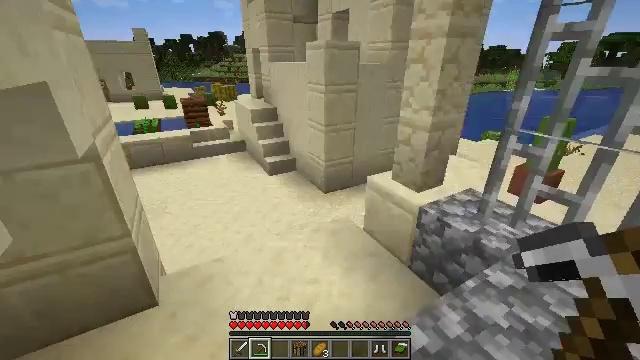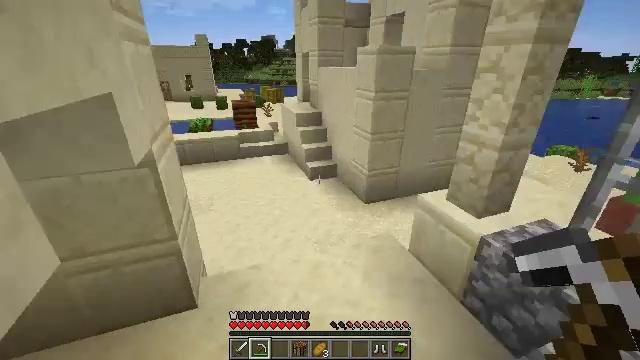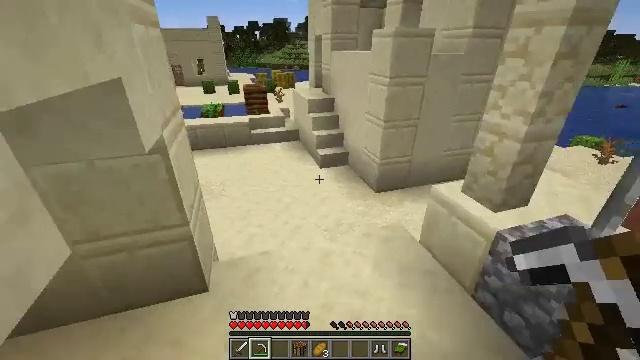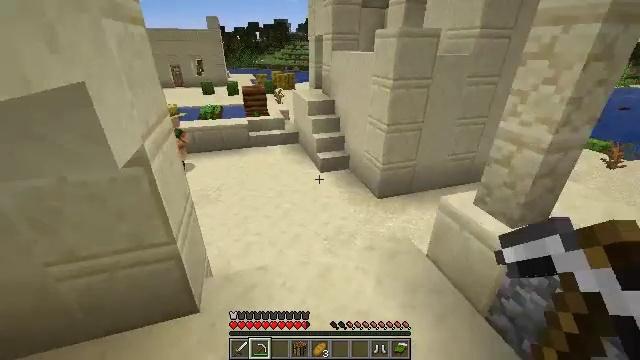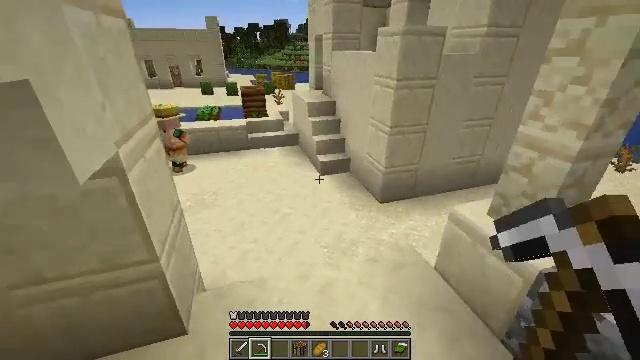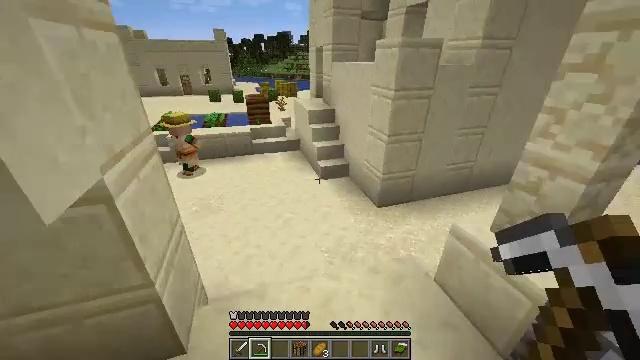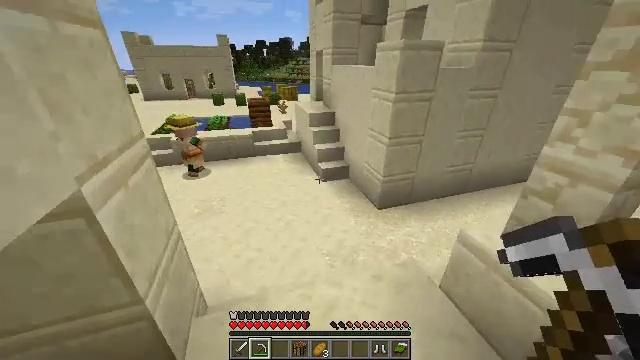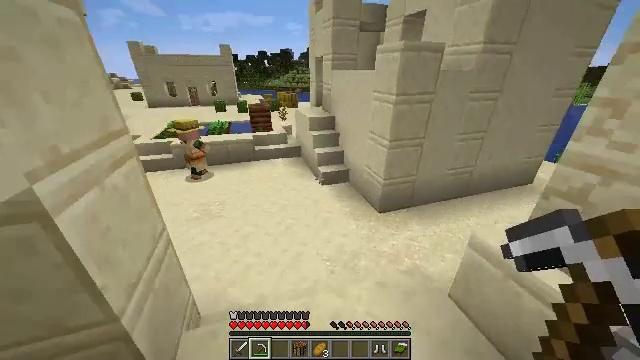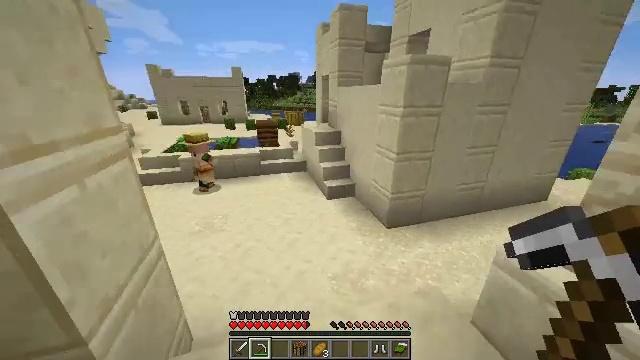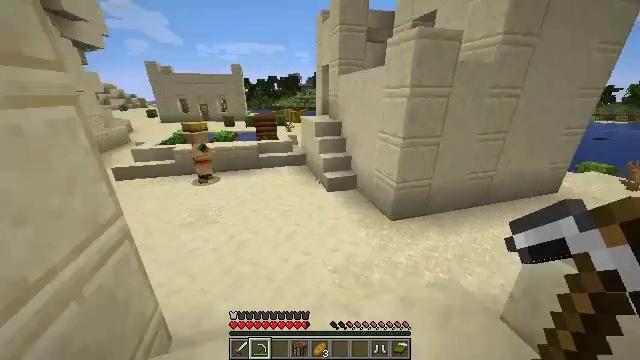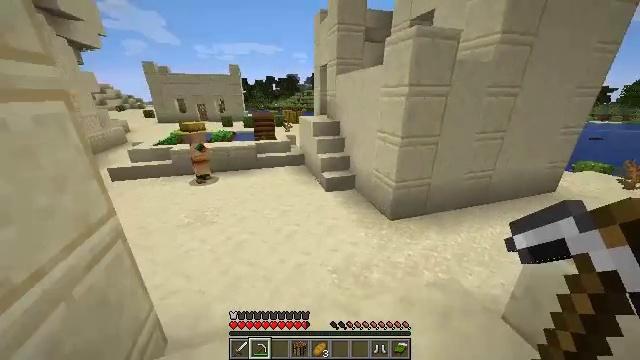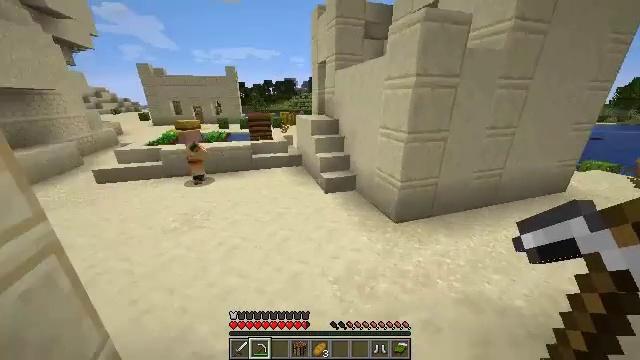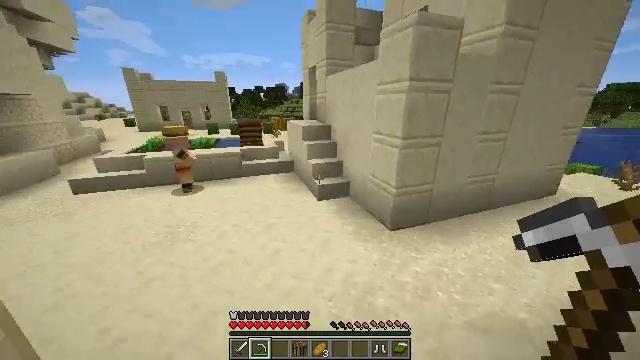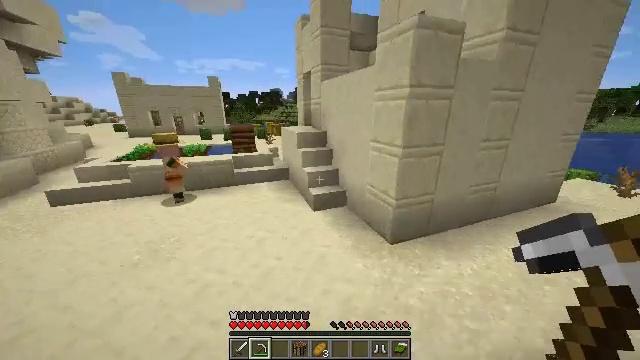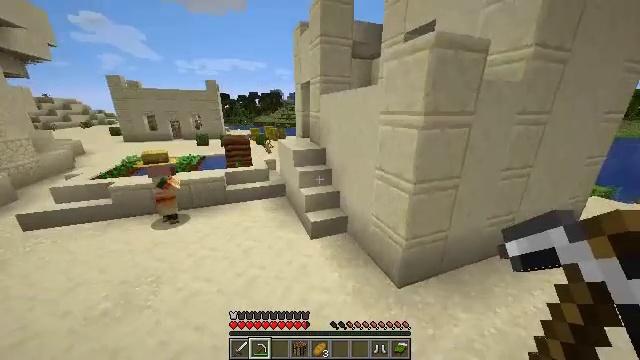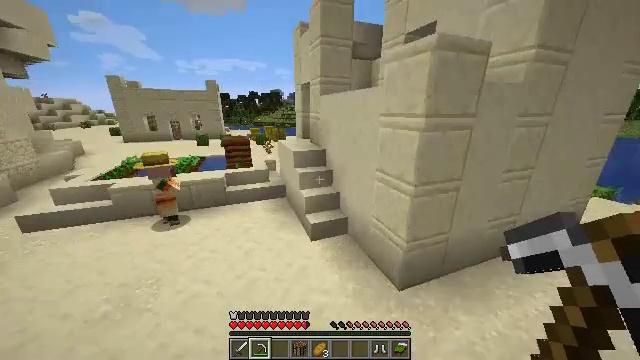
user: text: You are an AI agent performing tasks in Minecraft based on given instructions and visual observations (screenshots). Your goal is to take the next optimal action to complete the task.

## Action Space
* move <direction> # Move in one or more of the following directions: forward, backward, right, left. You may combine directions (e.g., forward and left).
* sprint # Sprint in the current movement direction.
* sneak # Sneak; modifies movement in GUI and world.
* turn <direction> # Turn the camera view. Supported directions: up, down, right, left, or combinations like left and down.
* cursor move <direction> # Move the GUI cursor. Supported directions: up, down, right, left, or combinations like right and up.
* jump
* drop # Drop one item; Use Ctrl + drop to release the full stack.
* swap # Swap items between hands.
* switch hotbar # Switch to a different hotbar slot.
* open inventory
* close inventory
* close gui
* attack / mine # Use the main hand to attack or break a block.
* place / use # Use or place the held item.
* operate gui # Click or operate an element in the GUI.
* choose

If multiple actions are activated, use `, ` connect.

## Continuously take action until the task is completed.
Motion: motion action
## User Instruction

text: Attack the bookshelf to recycle it.
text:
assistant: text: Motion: move forward, turn left
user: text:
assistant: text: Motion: move forward, turn left and down
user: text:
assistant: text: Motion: move forward
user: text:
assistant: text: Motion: move forward, sprint
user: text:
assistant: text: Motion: move forward, sprint
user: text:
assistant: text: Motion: move forward, sprint
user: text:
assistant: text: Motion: move forward, turn up
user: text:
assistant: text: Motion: move forward, turn left and up
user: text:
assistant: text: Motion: move forward
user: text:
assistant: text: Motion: move forward
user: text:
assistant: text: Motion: move forward
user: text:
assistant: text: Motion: move forward, turn right and up
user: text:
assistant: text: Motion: move forward, turn right and up
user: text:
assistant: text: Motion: move forward, jump
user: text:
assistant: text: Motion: move forward, jump
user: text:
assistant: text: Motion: move forward, jump
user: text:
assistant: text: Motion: move forward, jump
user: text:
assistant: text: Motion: move forward, jump
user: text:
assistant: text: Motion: move forward, jump
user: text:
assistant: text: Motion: move forward
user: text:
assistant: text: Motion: move forward
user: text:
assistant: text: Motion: move forward
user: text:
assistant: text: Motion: move forward
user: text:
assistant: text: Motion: move forward
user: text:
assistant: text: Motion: move forward, turn left
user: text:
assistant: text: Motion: move forward
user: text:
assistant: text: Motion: move forward, turn left
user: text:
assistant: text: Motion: move forward
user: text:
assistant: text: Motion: move forward
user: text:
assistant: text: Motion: move forward